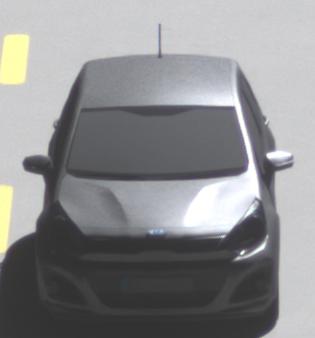
Make: KIA
Model: Rio 1.2
Detailed model: Rio (UB)
Model produced from: 2011/09
Model produced until: 2015/01
Doors: 3
Color: gray
Road condition: dry road
Daytime: midday
Contrast: high contrast